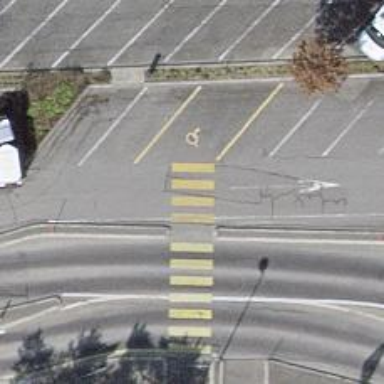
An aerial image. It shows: Uncontrolled zebra crossing.